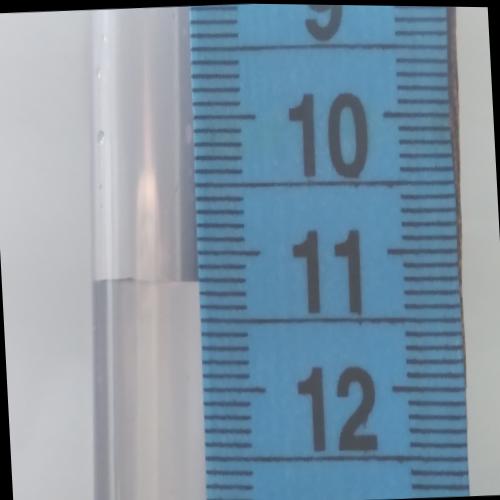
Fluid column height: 11.2 cm